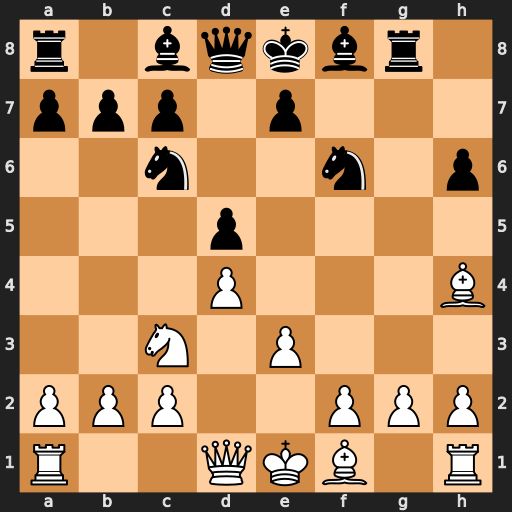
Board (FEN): r1bqkbr1/ppp1p3/2n2n1p/3p4/3P3B/2N1P3/PPP2PPP/R2QKB1R
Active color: w
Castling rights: KQq
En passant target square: -
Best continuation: Bxf6 exf6 Qh5+